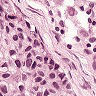
Metastatic tissue present: yes